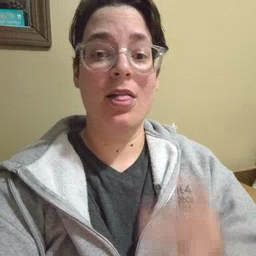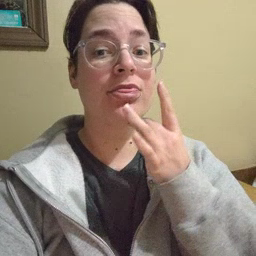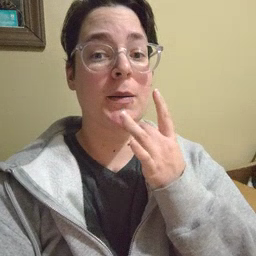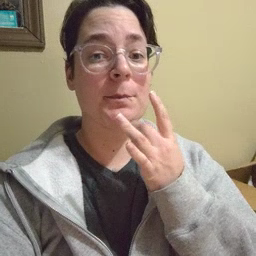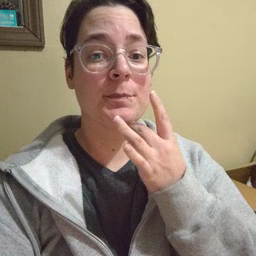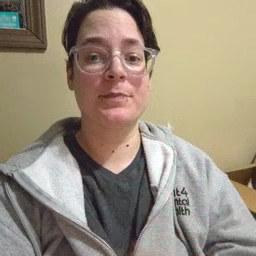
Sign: lamp